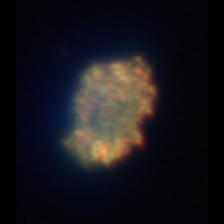
Taxon: Ciliates
Group: Other